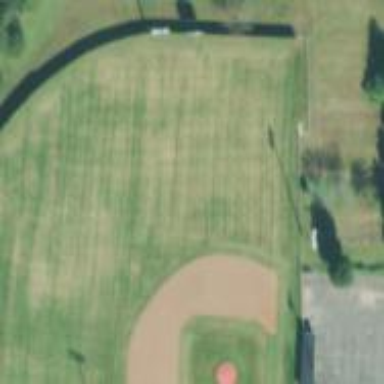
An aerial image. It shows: Baseball pitch for leisure land activities.